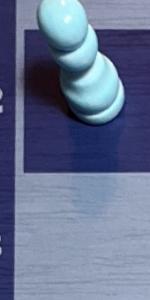
Label: Empty